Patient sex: M
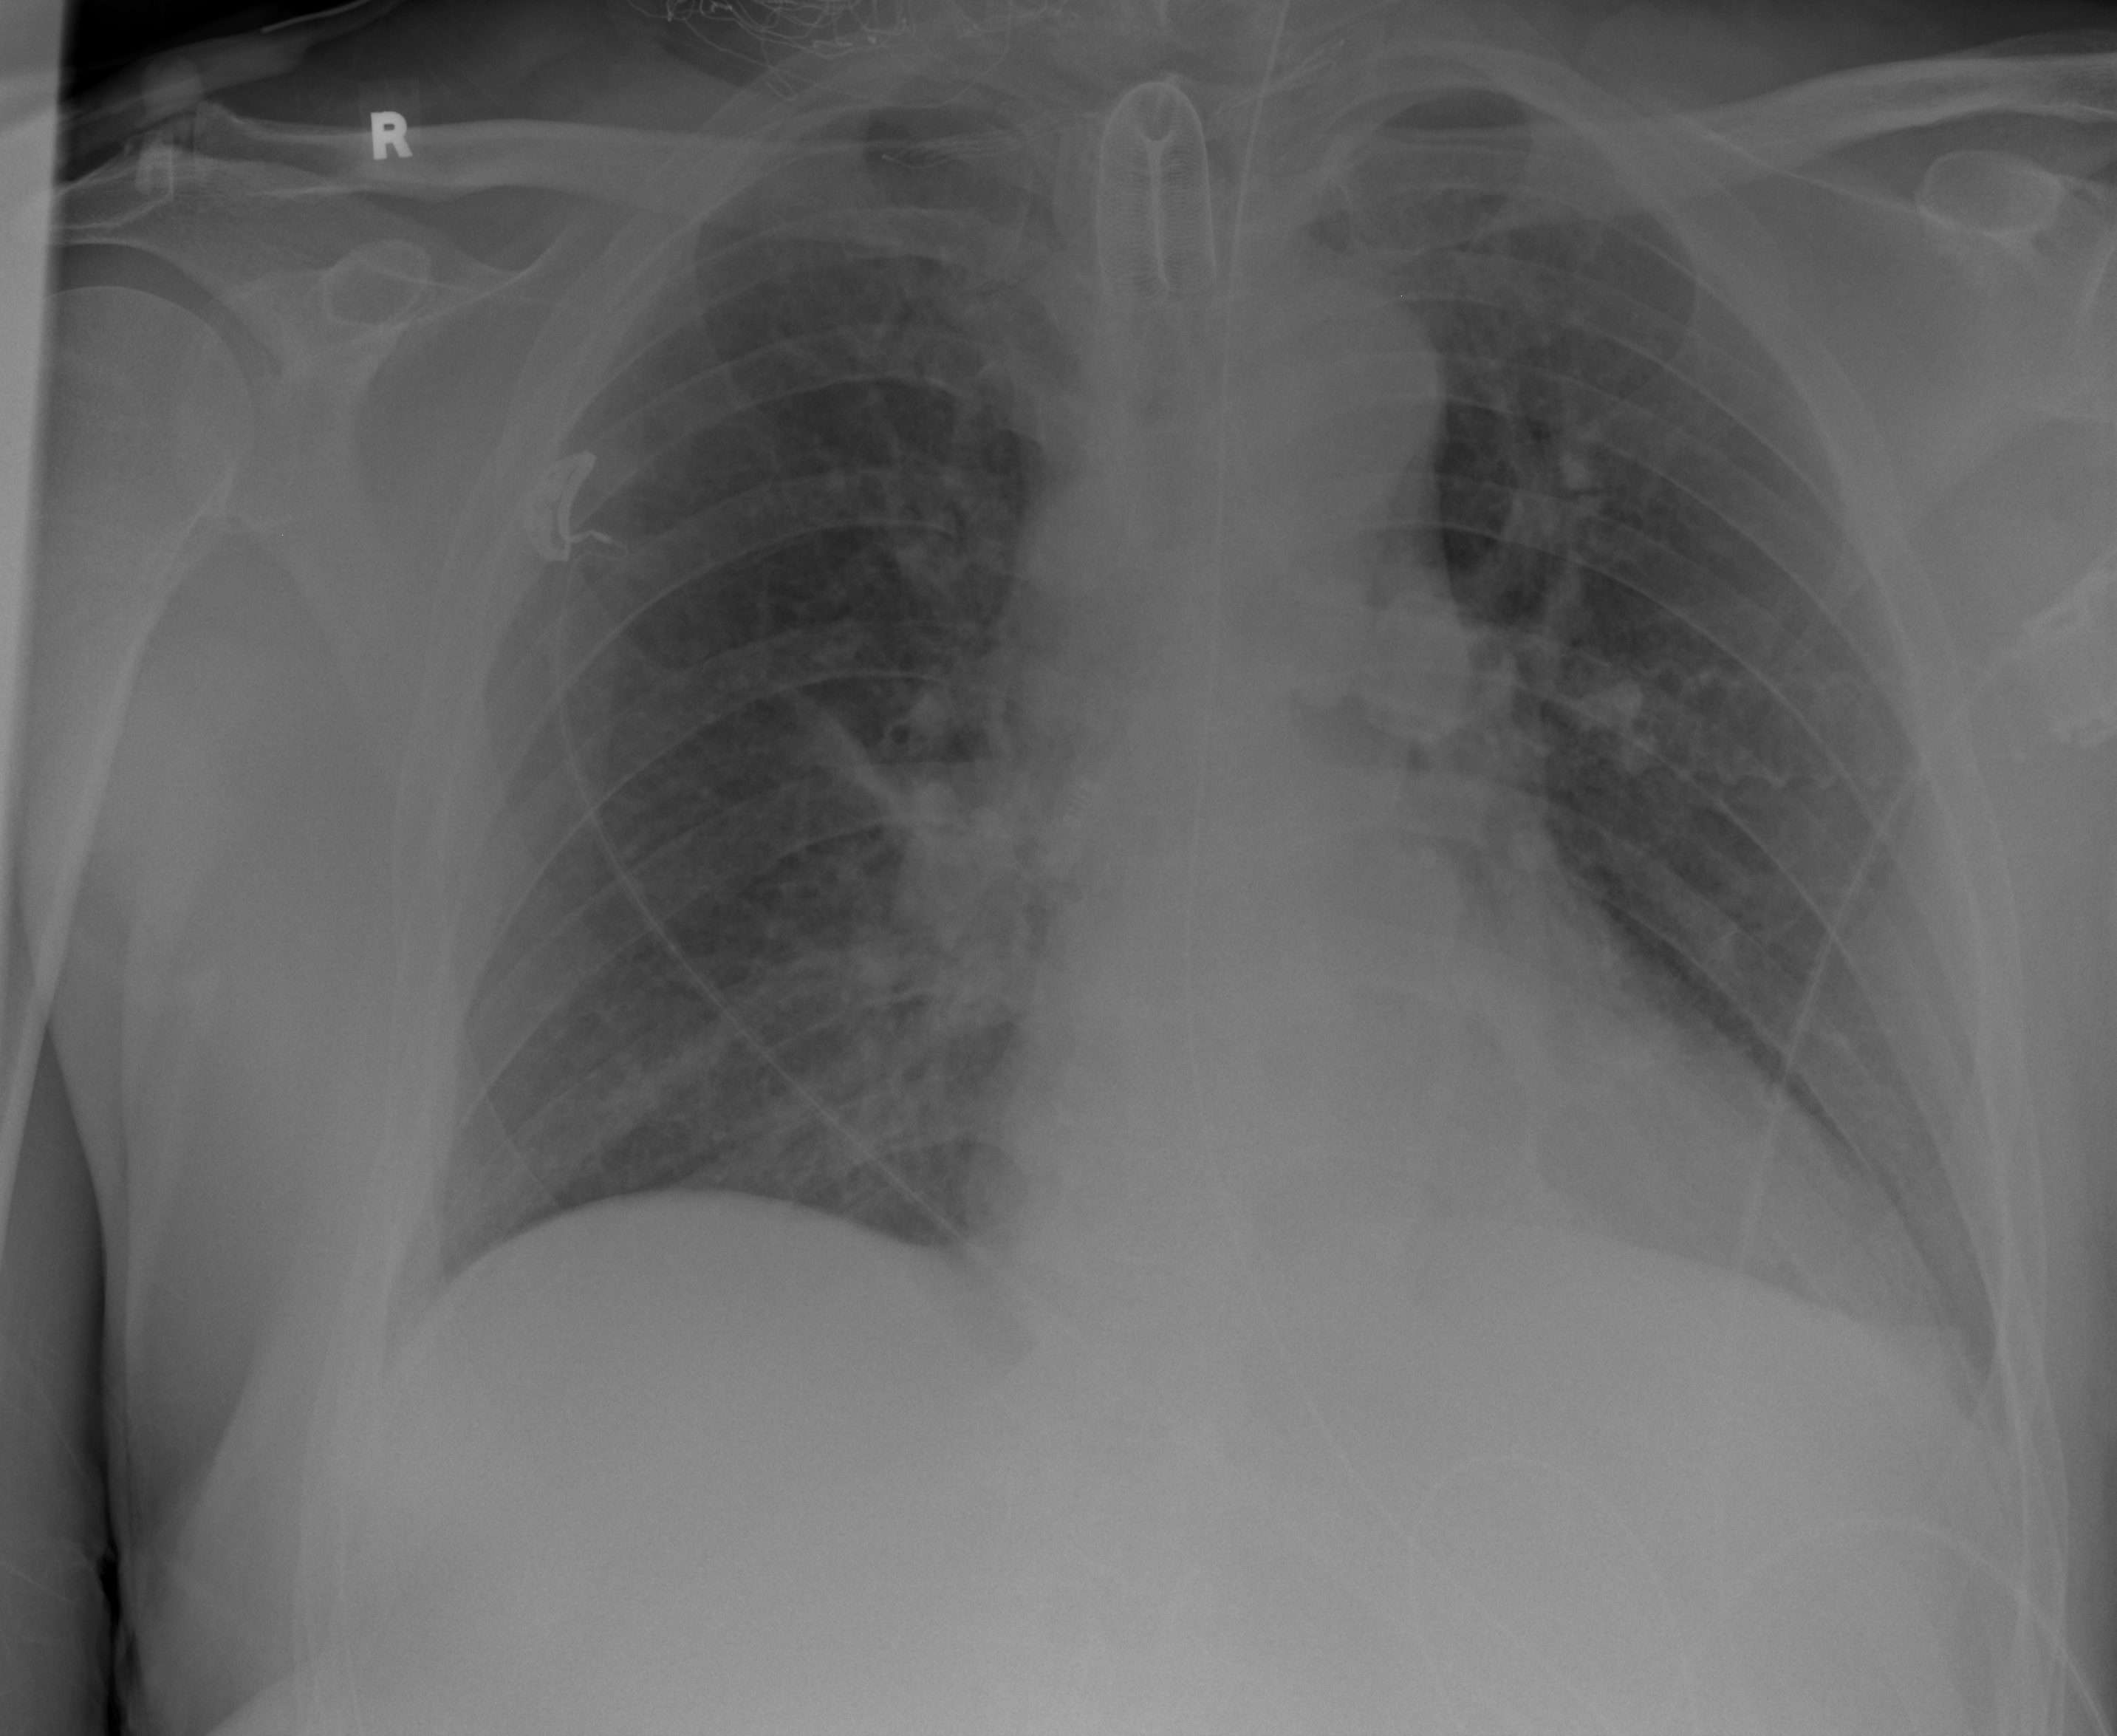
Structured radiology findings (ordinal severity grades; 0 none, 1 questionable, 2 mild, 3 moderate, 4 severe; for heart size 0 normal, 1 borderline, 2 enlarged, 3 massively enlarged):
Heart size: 1
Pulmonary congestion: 2
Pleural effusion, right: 0
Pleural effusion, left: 2
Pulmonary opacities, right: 0
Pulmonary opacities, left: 0
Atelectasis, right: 0
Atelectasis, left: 2